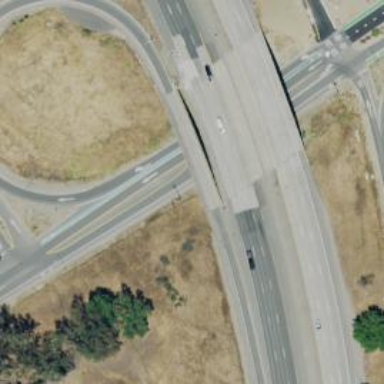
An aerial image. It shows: Bridge on motorway link.